Question: What is the measurement shown in the image?
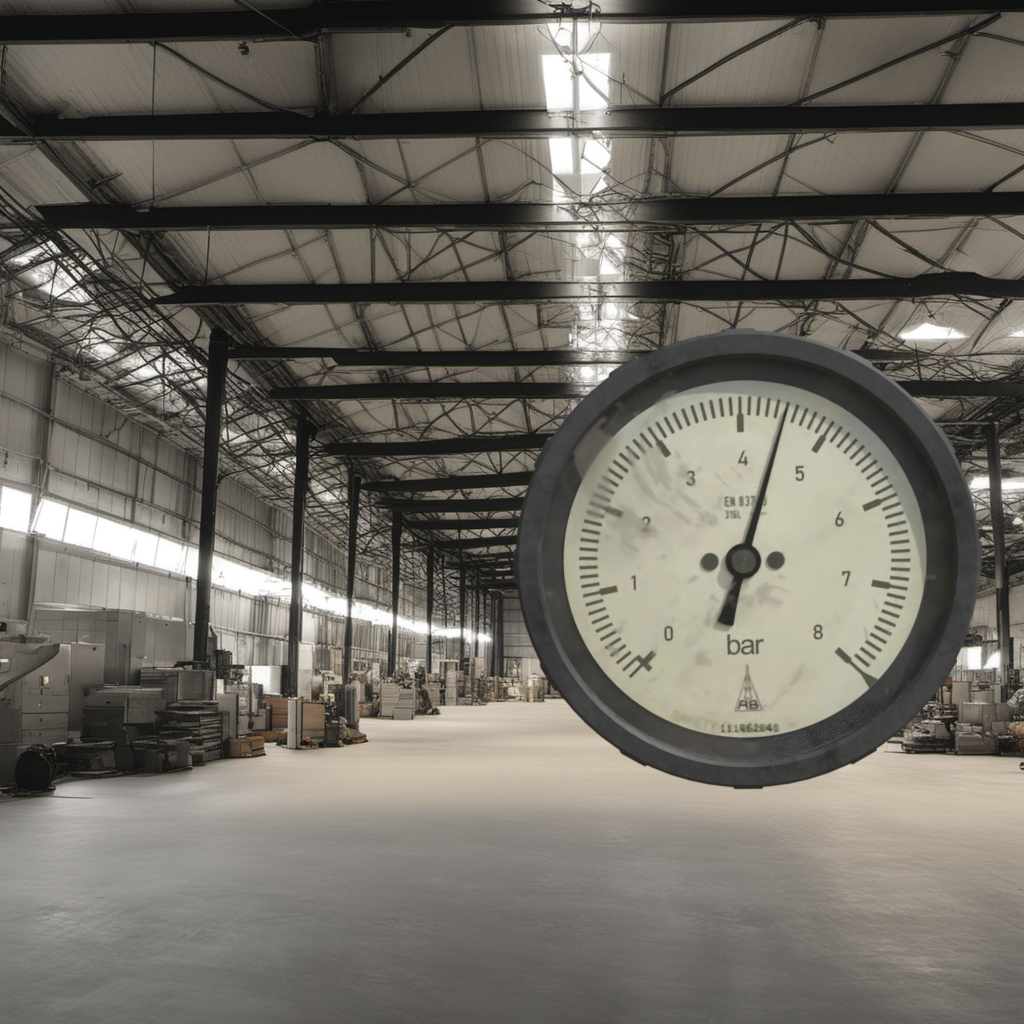
Answer: The result is 4.5
Question: What is the reading range of this measurement?
Answer: The range is from 0 to 8
Question: What is the minimum and maximum reading range of the measurement in the image?
Answer: The minimum value is 0 and the maximum value is 8